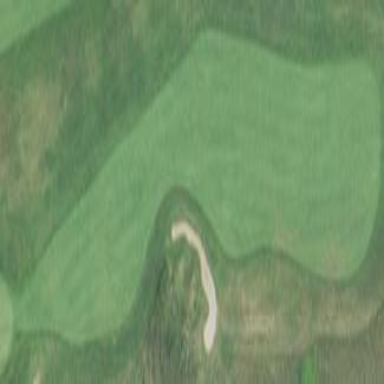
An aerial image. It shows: Grassy area designated as golf fairway.